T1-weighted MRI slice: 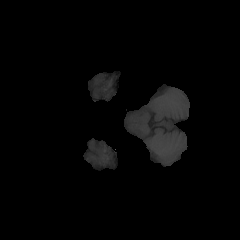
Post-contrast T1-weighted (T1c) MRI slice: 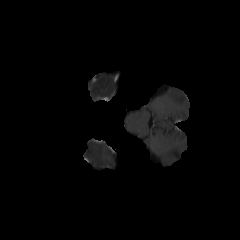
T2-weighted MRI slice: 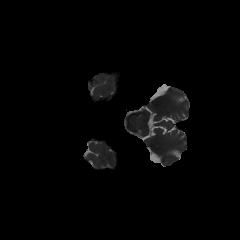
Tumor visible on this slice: no